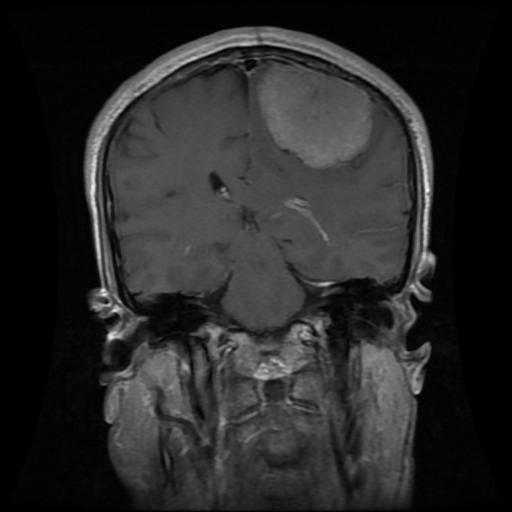
Label: meningioma